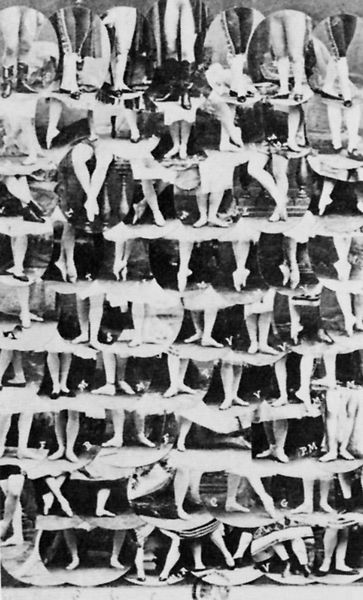
Titel: Mosaik
Künstler: Andrè Adolphe Eugené Disdéri
Standort: Paris
Institution: Bibliothèque Nationale.
Schlagwörter: fuß, nackt, weiß, frauen, menschen, sitzen, ausschnitt, damen, elegant, frau, grau, kleider, männer, schwarz, herren, leute, menge, rock, tanz, hose, kleidung, samt, spitze, stehen, spiegel, gehen, personen, saum, spitzen, tanzen, tänzerin, tänzerinnen, borte, kreis, oval, rund, turm, beine, bein, füße, balett, ballerina, ballerinas, ballet, ballett, position, röcke, schuhe, spitzenschuhe, studie, tutu, tütü, hosen, schichten, monochrom, ballettschuhe, spitzentanz, men, people, stockings, white, women, black, dress, dresses, girls, grey, ladies, old, painting, skirt, woman, detail, gown, mirror, floor, stufen, knie, knöchel, schenkel, waden, zehen, assemblage, collage, foto, fotografie, strümpfe, schichtung, schnitt, schwarz weiss, kreise, zirkus, stiefel, kollage, photo, reihen, serie, schneiden, man, crossed, girl, fussstellung, hochkant, feet, stellung, pyramide, forschung, black and white, fotographie, gamaschen, schlagen, boots, abfolge, abgeschnitten, tänzer, ovale, lift, gekreuzt, installation, suits, unterschenkel, verwirrung, photografie, pose, paare, fragmente, rhythmus, foot, pants, shoes, study, schienbeine, staffelung, circles, legs, slippers, gowns, folge, positionen, beinkleid, kultur, montage, schritte, blank, dance, standing, images, photograph, photography, forografie, layers, experimentell, nothing, sequenzen, fotomontage, photographs, rocksaum, photomontage, point, collection, fußspitze, leg, tanzschritt, fussspietzen, pas, tanzschritte, viele beine, dancers, fotocollage, silence, photos, skirts, bain, stack, stacked, spitezntanz, waden#, toes, rows, signed, vintage, ovals, slipper, blackwhite, strumfhosen, stacks, ankles, pointe, wonam, plie, füaae, collagee, stehenm, balletpose, positions, first position, on pointe, ballarina, ???????/, there's nothing here